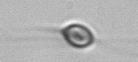
Label: Acanthoica_quattrospina